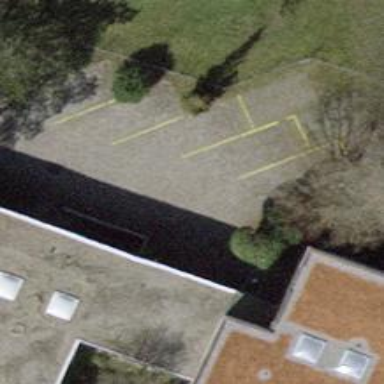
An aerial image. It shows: Driveway made of paving stones.